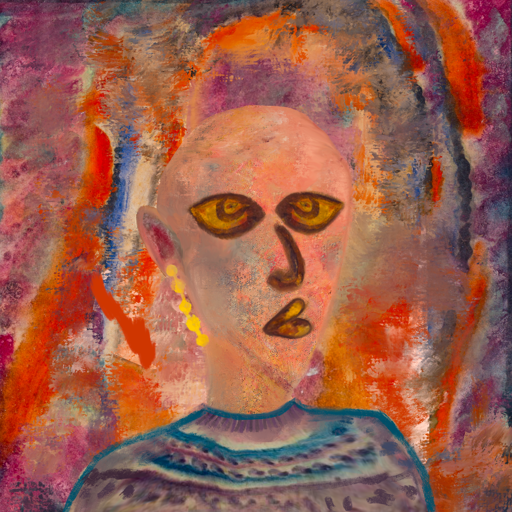
Background: Experience, Head And Neck Side: Irani, Face Side: Comrade, Bust: HillGirl, Hair Side: Blank, Head Accessory: Blank, Second Necklace: Blank, Necklace: Blank, Baby: Blank